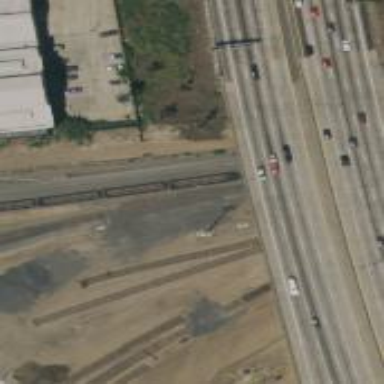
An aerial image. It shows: Abandoned railway siding.